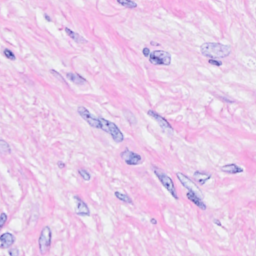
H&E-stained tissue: Breast